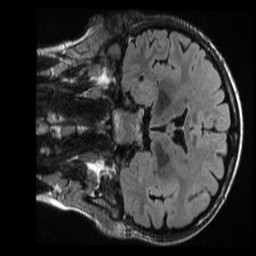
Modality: T1w
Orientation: coronal
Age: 22
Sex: female